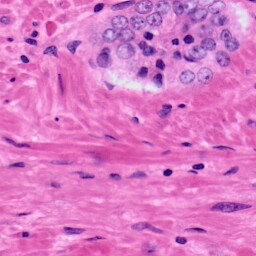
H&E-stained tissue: Prostate